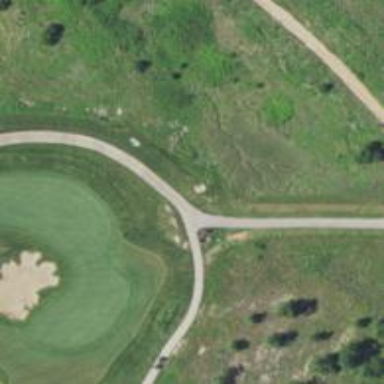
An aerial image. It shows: Path for golf carts.